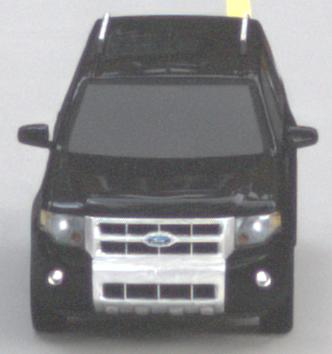
Make: Ford
Model: Escape Hybrid
Detailed model: -
Model produced from: 2004
Model produced until: 2012
Doors: 5
Color: black
Road condition: dry road
Daytime: morning or afternoon
Contrast: low contrast